Question: Below is a much simpler example of a complicated custom function I have written. In the full-length form of this function,
- '"layer1"''caption'- '"layer2"'- '"layer3"'
But when all three layers are included in the caption, it looks something like this-
'''
library(ggplot2)
ggplot(iris, aes(Species, Sepal.Length)) +
geom_boxplot() +
labs(caption = substitute(atop(substitute(
atop("layer1", "layer2")
)
, "layer3")))
'''

<URL>
So I wanted to figure out a way I can keep the . I am actually not sure why the text size automatically changes in this context.
Is there a way I can prevent this from happening?
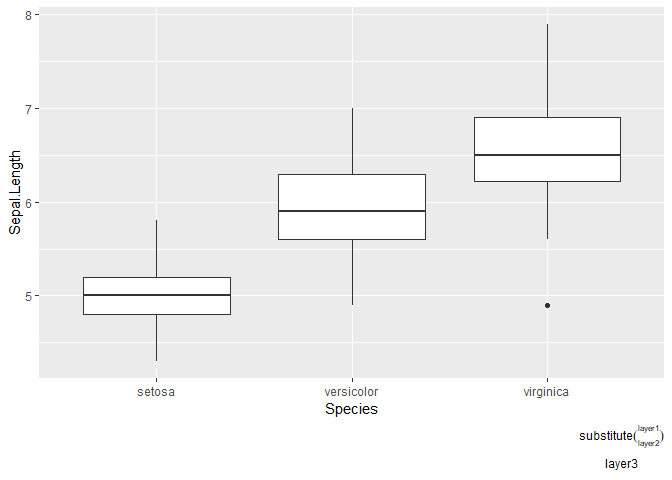
Answer: I'm a little confused about the "substitute" in the plot, but perhaps the following solves the problem:
'''
ggplot(iris, aes(Species, Sepal.Length)) +
geom_boxplot() +
labs(caption = substitute(atop(
atop(displaystyle("layer1"), displaystyle("layer2")), "layer3")))
'''
<URL>